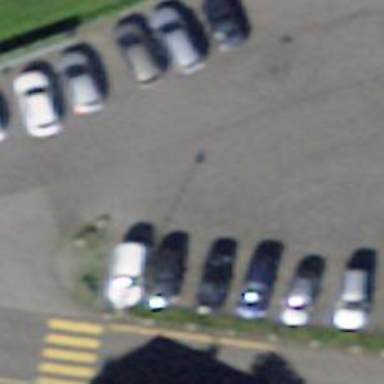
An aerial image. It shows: Bicycle repair station is available.